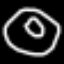
Label: donut